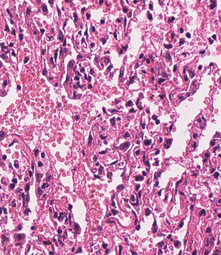
Tumor epithelial tissue: no
Tumor-associated stroma tissue: no
Normal tissue: yes